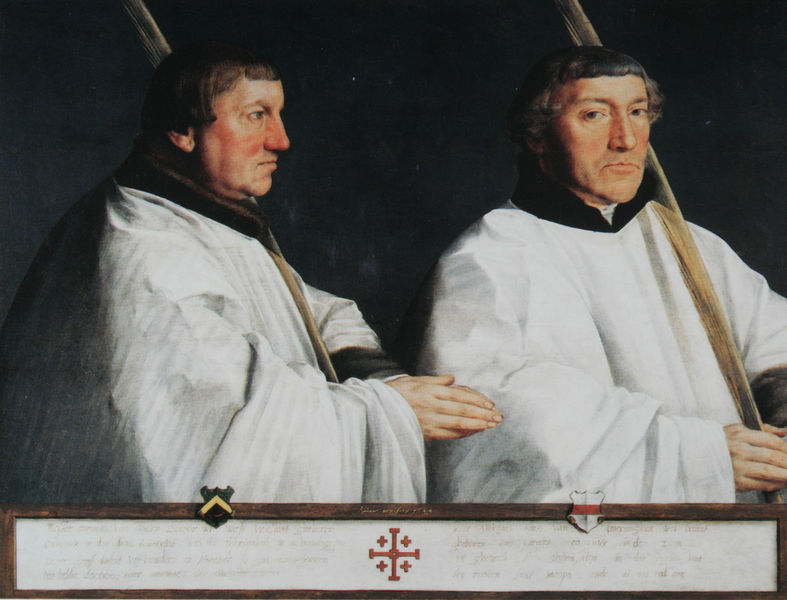
Titel: Die Utrechter Domherren Cornelis van Horn und Anthonis Taets van Ameronghen
Künstler: Antonis Mor
Standort: Berlin
Institution: Staatliche Museen Preußischer Kulturbesitz, Gemäldegalerie
Schlagwörter: himmel, kopf, mann, schatten, umhang, weiß, mund, männer, ohr, profil, ölbild, blick, malerei, hemd, augen, falten, kragen, hände, porträt, kirche, gewand, haare, kutte, tücher, stock, schrift, wangen, zwei, bishop, bishops, cardinals, church, folds, hands, men, pope, priest, red, religious, robes, sword, white, black, collar, dark, dick, dress, face, gold, green, hair, nasen, nose, old, painting, portrait, robe, ernst, inschrift, gown, picture, two, brown, palm, kreuz, text, stöcke, beten, gebet, wappen, hand, wood, stäbe, üppig, classic, life, man, priester, ear, folded, head, german, mönch, geistliche, mönche, eyes, male, stange, side, frame, gaze, look, paul, chin, coat, fur, mouth, martyr, saint, cross, faces, pair, writing, british, ornat, kardinäle, portraits, menschen, procession, arms, blush, cloak, clothes, garment, tonsur, beschriftet, cathedral, inscription, jesus, prayer, britain, betten, art, colors, monk, monks, england, religion, coat of arms, crest, eye, cloth, branches, fingers, god, shield, christ, old men, kutt, lips, stare, gowns, kreuzritter, humans, carry, christian, päpste, korpulent, christianity, clothing, saints, branch, stick, sceptor, palms, series, pray, alive, staff, symbol, angry, austere, praying, priests, description, latin, malteser, bangs, middle ages, pole, tete, pain, serious, weapon, kasel, frown, holy, catholic, crosses, jerusalem, ugly, clergy, catholicism, european, pastor, papal, fat, emblem, sheild, two men, double, chiaroscuro, portait, luther, 2, weiße kutte, panel, stern, curly hair, emblems, brows, clerics, curly, pilgrims, mensch, ruddy, somber, monch, crusade, scorel, pane, clergyman, clergymen, whote, gay, worship, scowl, mouths, grumpy, shields, friar, cowl, gemaelde, kirchlich, bischoefe, 2 männer, kirchenmänner, rod, martin luther, heraldry, frock, staffs, solemn, cricket, twins, dukes, crests, bowlcut, sheilds, minister, profie, arbre, saintly, roman catholic, preacher, crossses, open eyes, prayers, godf, religioous, catholics, religions, white robes, staphs, stave, bann, banns, sticsk, two guys, stern faces, prists, chuch men, wmblwms, häm, blanche, oly